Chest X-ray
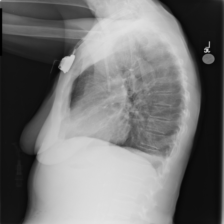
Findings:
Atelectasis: negative
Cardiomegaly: negative
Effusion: negative
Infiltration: negative
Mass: negative
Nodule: negative
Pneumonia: negative
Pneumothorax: negative
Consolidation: negative
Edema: negative
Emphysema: negative
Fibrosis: negative
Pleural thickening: negative
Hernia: negative